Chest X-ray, PA view. Patient: 55 years old, sex M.
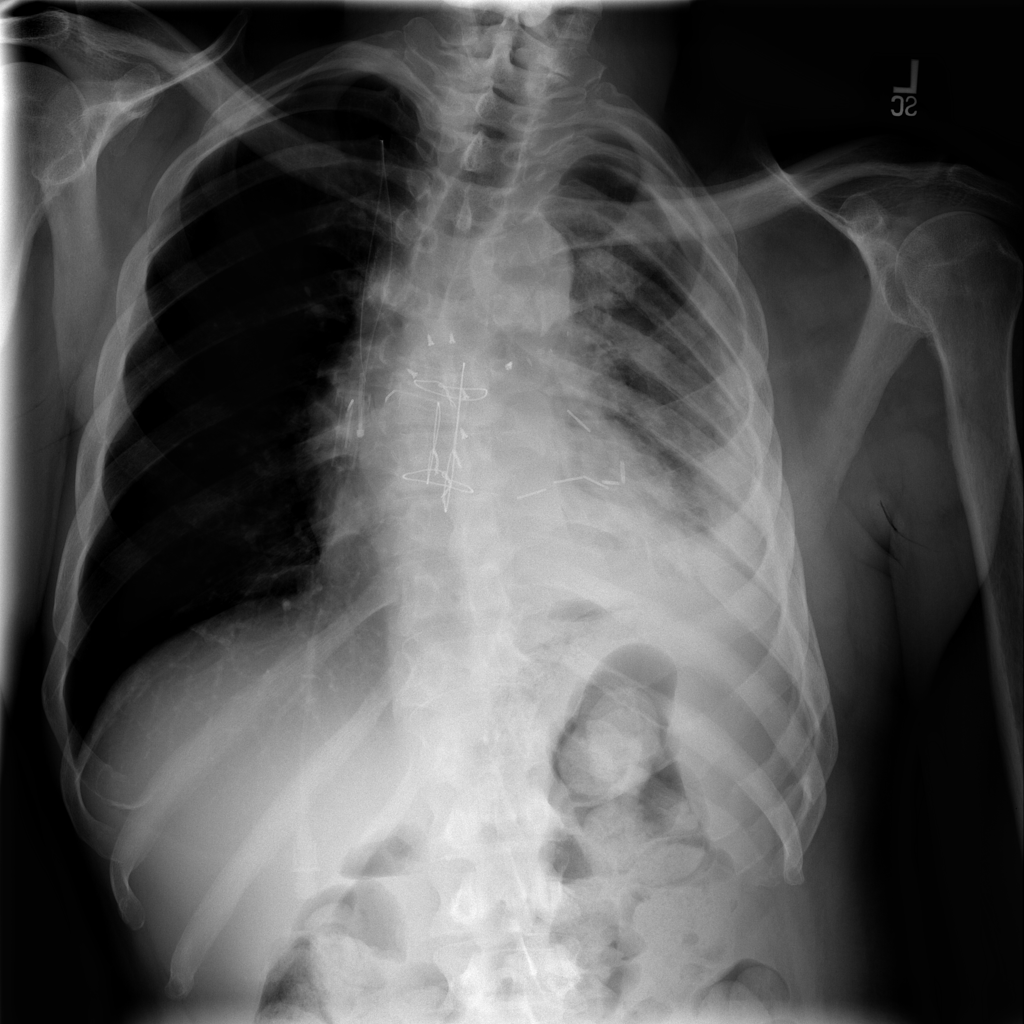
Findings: Consolidation